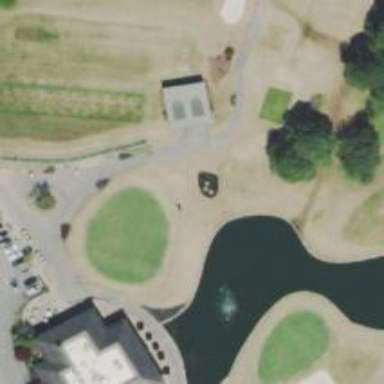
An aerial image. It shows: Picturesque scene of golf course with lateral water hazard.